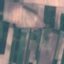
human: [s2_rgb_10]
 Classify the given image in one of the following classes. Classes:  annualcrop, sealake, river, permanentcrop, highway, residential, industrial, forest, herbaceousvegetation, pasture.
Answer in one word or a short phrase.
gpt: AnnualCrop